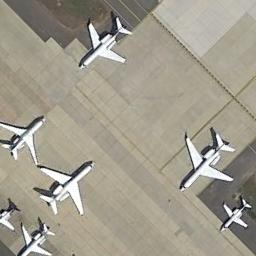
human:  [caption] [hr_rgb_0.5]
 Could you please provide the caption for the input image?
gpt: Seven airplanes are parked on the open place .

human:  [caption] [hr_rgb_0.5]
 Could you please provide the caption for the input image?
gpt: Seven airplanes of different sizes were parked in the open space .

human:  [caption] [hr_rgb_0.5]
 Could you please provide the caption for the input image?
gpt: Seven planes of different sizes parked in different directions on the open area .

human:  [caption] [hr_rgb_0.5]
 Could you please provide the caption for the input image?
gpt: Seven pure white planes line up in three rows in the image .

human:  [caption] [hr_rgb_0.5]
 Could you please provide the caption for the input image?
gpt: There are seven planes in the parking lot .